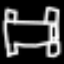
Label: bed